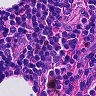
Metastatic tissue present: no